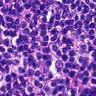
Metastatic tissue present: no